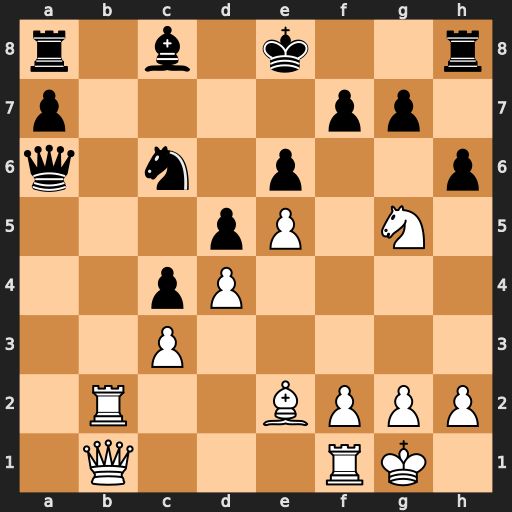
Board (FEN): r1b1k2r/p4pp1/q1n1p2p/3pP1N1/2pP4/2P5/1R2BPPP/1Q3RK1
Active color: w
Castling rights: kq
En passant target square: -
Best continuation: Nxf7 Kxf7 Bh5+ Ke7 Qg6 Kd8 Qxg7